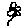
Label: flower